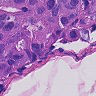
Metastatic tissue present: yes